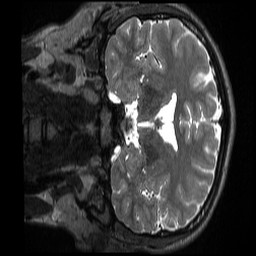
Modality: T2w
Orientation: coronal
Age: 21
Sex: male